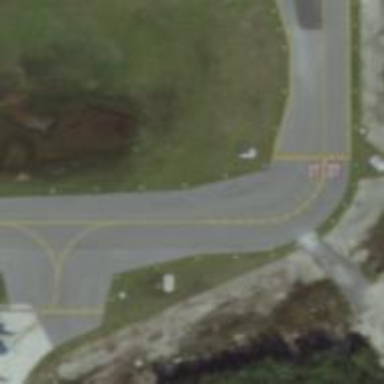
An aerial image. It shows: View of taxiway at the airport.